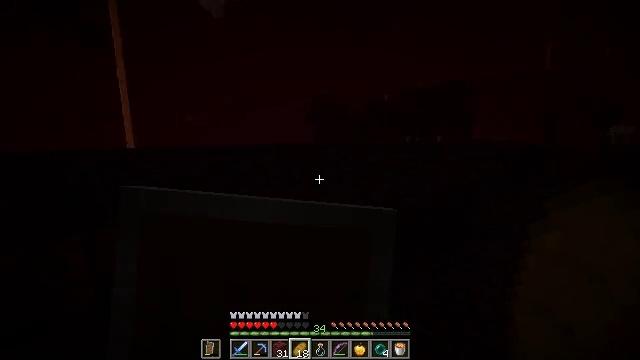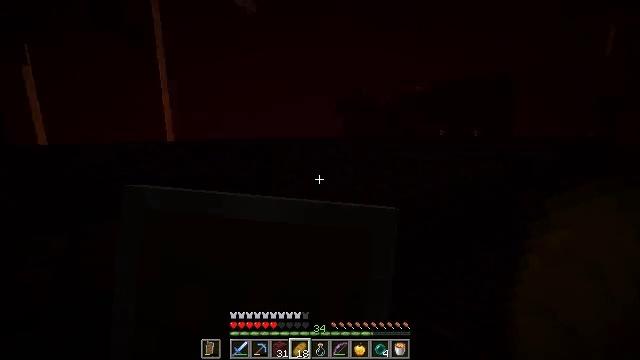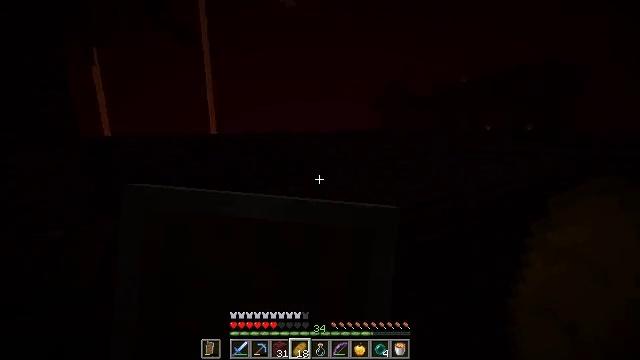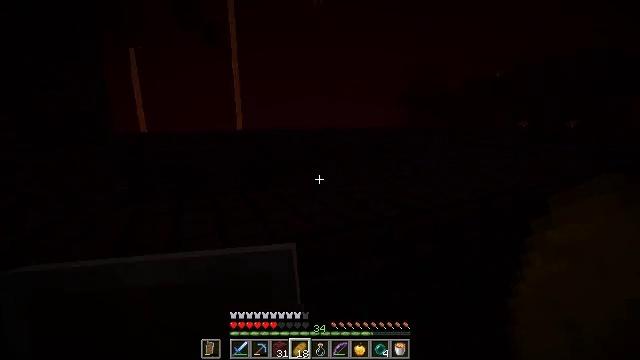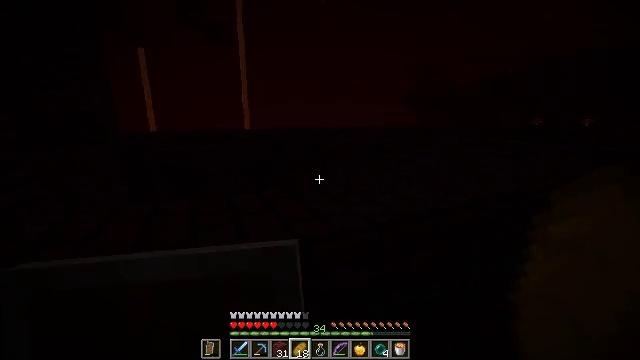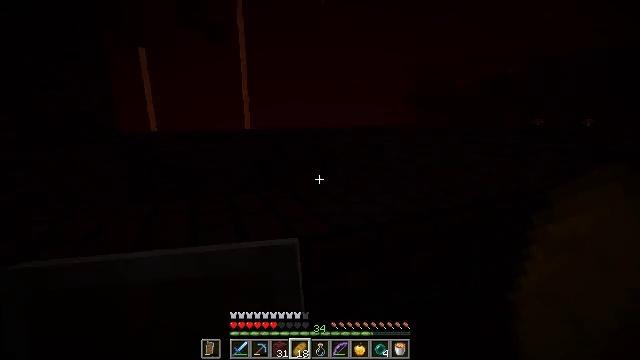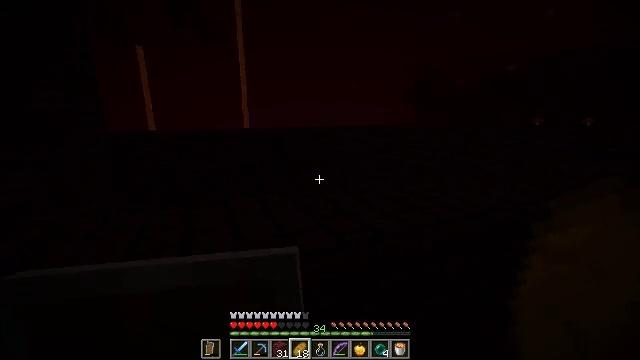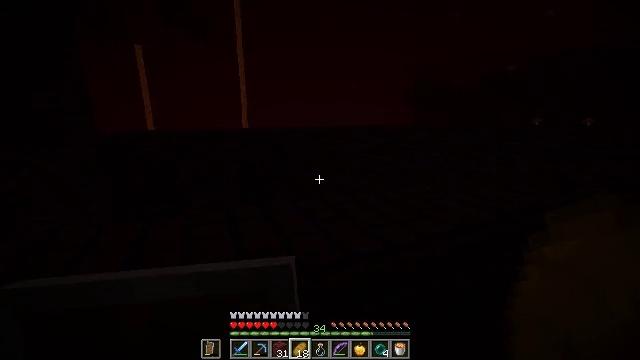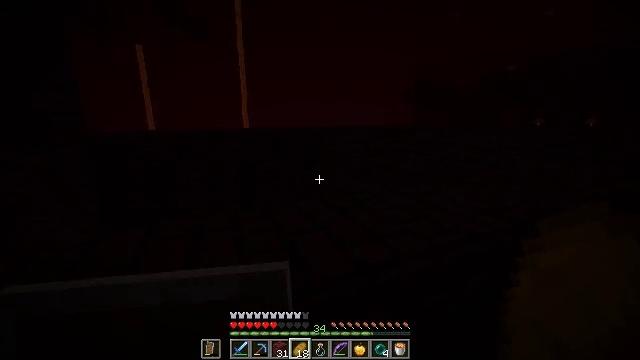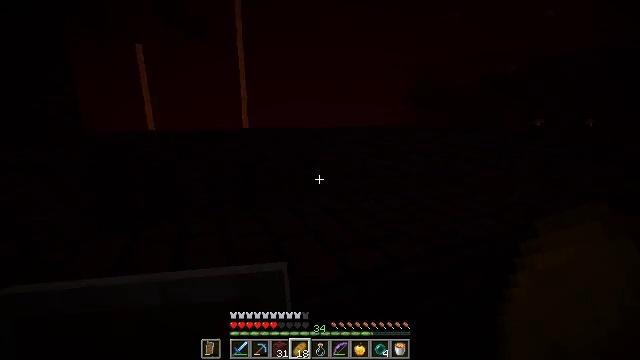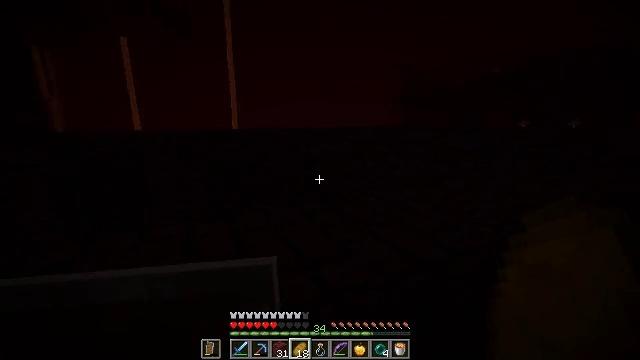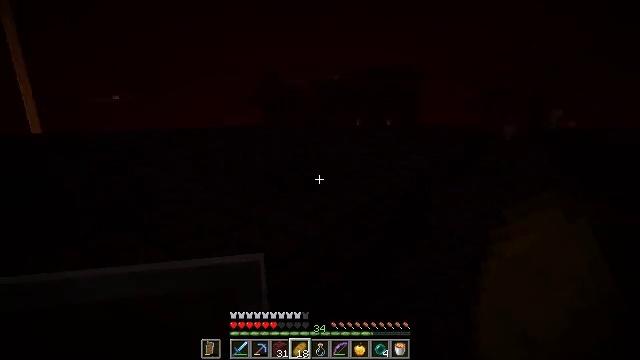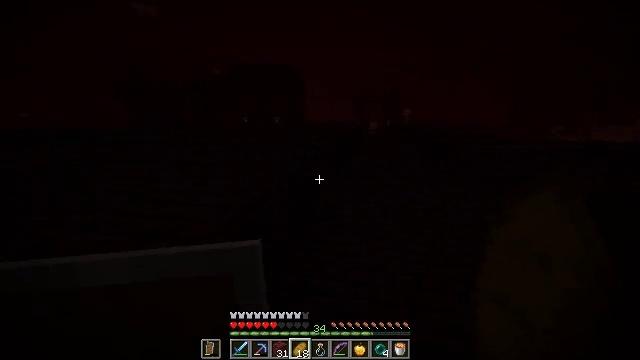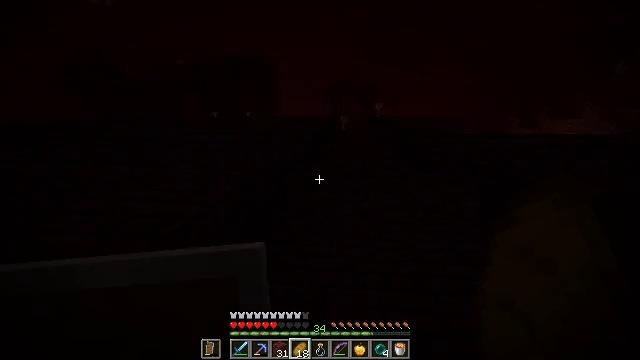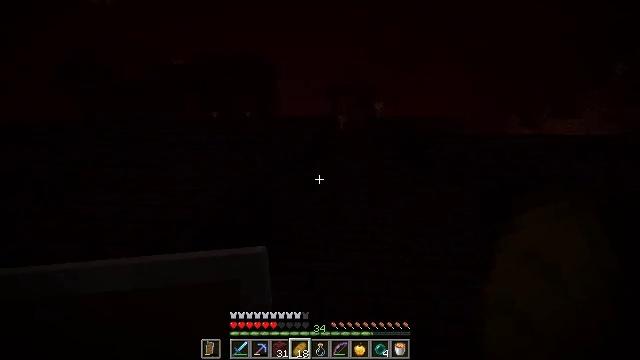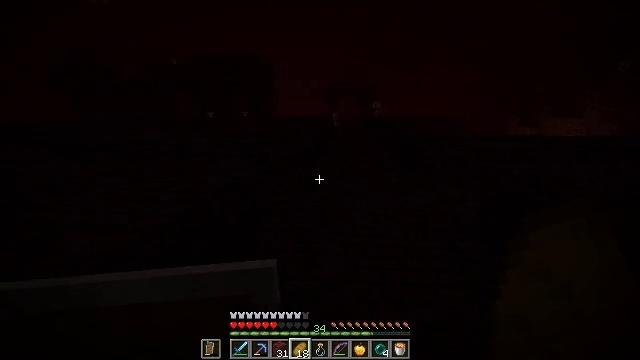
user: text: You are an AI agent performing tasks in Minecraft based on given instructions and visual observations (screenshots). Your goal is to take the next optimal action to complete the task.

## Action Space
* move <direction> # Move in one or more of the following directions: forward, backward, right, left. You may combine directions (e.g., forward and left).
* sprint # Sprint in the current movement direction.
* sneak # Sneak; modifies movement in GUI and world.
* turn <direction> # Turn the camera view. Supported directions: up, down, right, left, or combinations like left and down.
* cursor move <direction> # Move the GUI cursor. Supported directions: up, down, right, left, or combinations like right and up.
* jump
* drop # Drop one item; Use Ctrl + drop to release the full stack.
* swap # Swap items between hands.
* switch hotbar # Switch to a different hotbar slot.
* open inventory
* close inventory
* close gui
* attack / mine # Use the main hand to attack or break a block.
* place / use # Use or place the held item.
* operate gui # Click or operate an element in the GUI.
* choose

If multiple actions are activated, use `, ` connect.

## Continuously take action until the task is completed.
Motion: motion action
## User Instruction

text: Gather glowstone for crafting.
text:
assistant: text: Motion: move forward and move right, turn left and down, use / place
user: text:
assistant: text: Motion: move forward and move right, turn left and down, use / place
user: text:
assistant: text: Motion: move forward and move right, turn left
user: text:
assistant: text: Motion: move forward and move right, turn left
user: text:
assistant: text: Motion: move forward and move right
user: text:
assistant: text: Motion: move forward and move right
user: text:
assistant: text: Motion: move forward and move right
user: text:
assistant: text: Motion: move forward and move right
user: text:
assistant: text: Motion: move forward and move right
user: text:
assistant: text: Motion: move forward and move right, turn right
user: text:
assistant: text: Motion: move forward and move right, turn right
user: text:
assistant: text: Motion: move forward and move right, turn right
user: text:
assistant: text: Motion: move forward and move right, turn right and down
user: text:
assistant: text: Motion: move forward and move right
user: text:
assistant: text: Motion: move forward and move right
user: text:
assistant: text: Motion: move forward and move right
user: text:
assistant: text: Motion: move forward and move right
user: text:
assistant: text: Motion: move forward and move right
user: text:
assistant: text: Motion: move forward and move right
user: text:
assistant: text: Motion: move forward and move right
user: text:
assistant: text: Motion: move forward and move right
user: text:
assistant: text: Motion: move forward and move right
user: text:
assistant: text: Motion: move forward and move right
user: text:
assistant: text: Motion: move forward
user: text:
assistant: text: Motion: move forward
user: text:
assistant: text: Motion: move forward
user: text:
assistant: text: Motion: move forward
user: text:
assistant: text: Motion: move forward
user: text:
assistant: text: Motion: move forward
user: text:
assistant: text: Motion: move forward